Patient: sex F, age 56
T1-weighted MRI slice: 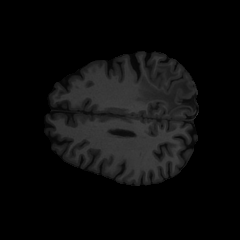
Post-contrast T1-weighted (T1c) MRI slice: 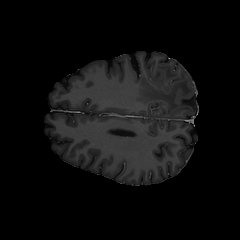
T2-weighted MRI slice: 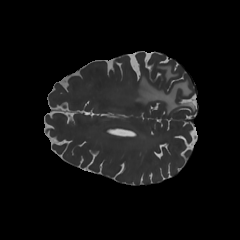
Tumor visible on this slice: yes
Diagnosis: Glioblastoma, IDH-wildtype
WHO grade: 4